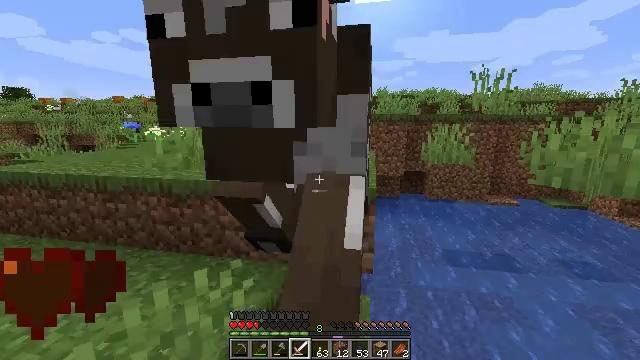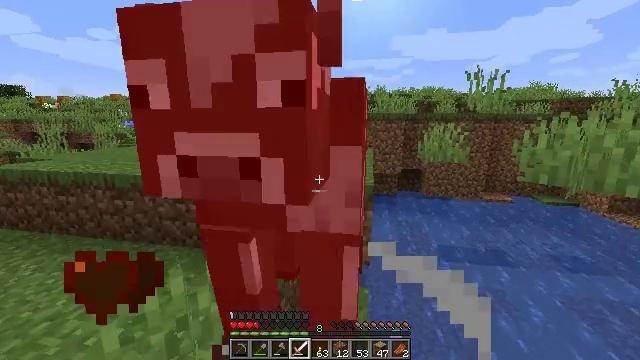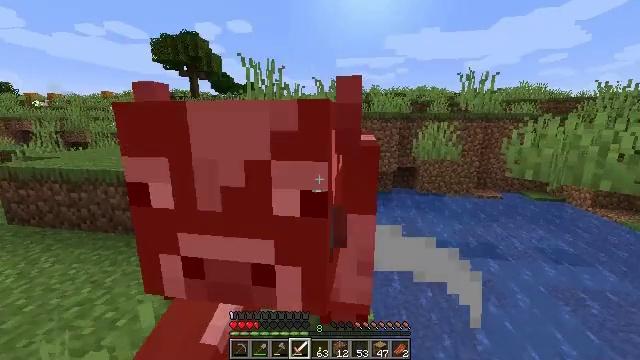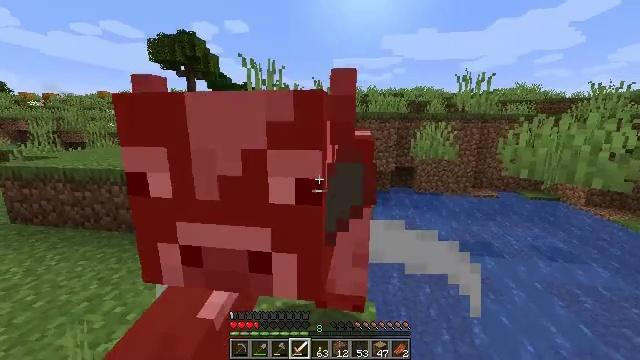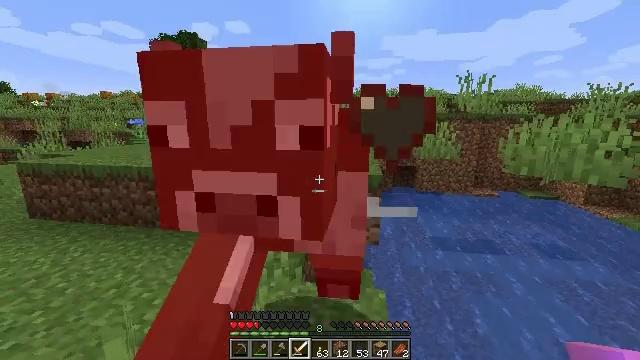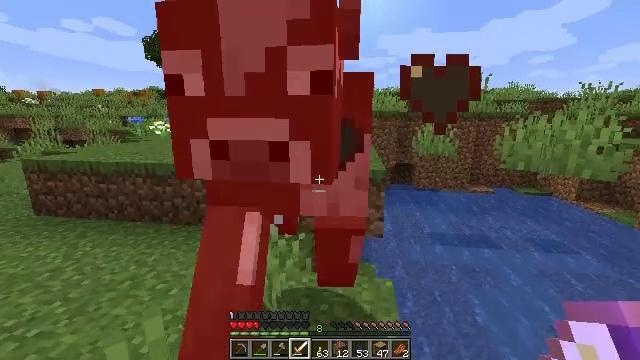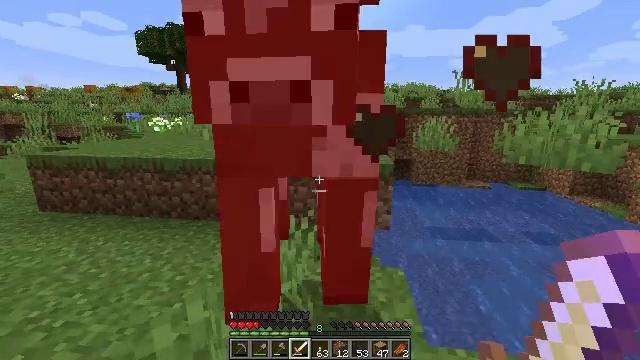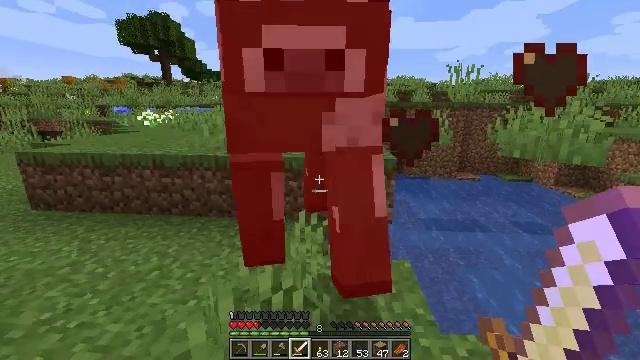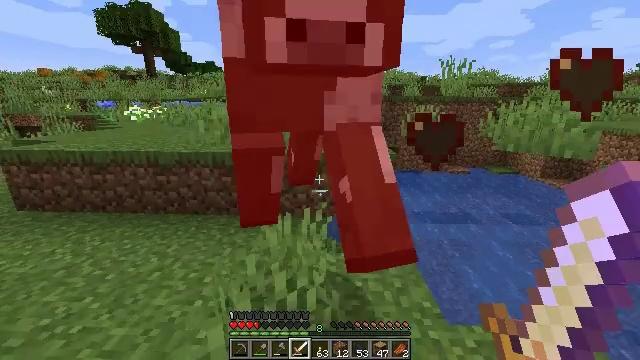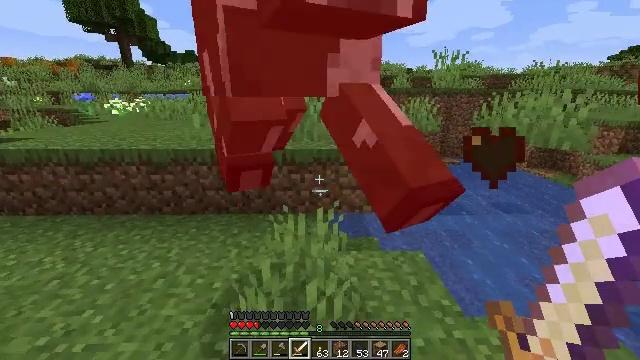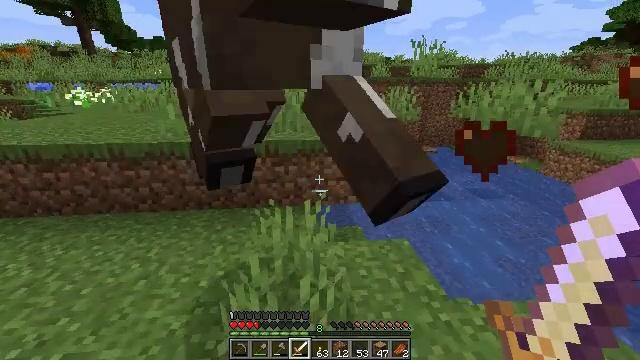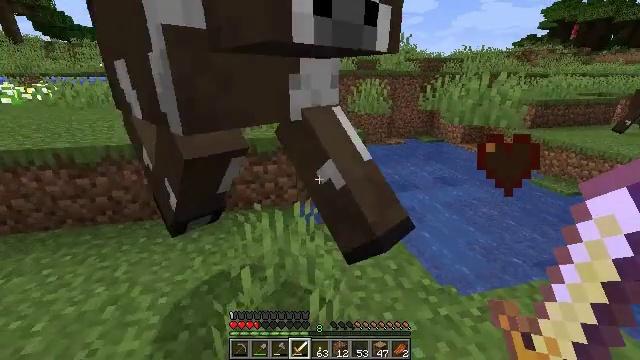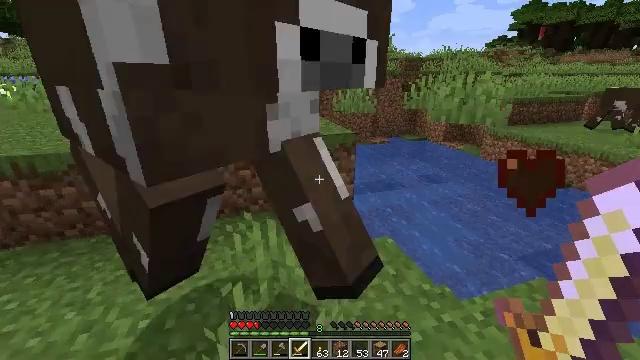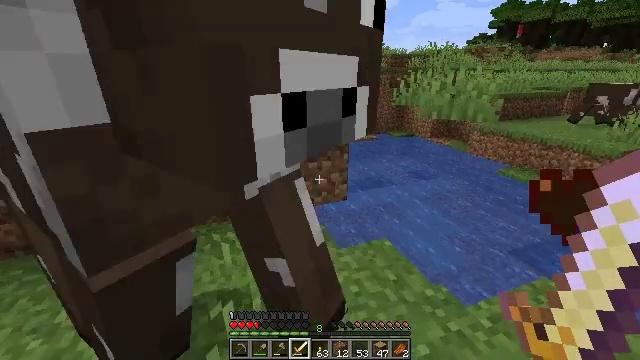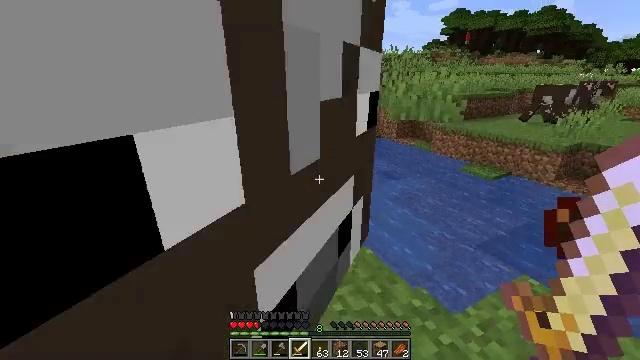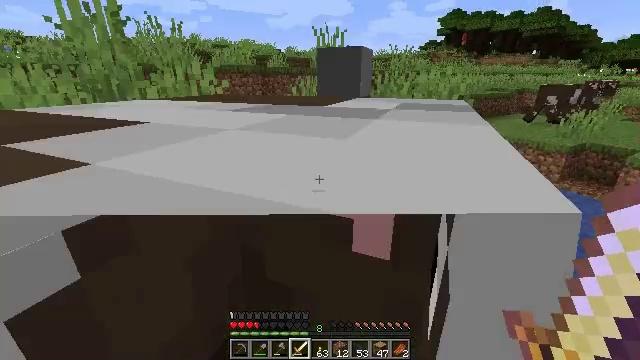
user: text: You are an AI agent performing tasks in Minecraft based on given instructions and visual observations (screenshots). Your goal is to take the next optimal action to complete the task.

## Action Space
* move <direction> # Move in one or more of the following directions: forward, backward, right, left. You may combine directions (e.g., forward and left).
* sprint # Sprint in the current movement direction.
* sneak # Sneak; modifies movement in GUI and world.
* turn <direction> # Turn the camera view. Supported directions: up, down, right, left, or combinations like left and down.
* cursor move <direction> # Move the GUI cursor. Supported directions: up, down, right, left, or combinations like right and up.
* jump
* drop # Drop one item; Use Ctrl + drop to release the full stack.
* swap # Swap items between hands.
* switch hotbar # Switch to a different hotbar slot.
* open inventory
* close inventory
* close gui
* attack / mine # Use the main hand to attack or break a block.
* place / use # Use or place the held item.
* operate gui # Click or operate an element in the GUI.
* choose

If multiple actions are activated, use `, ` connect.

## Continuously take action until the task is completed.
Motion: motion action
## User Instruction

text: Kill the cow.
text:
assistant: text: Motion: move back and move left
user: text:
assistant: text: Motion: move back and move left, turn right
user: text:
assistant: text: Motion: move back and move left
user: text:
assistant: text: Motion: move back and move left
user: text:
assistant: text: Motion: move left, turn right
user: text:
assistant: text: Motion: move left, turn right
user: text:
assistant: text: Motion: move left, turn right and down
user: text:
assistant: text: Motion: move forward and move left, turn right and down
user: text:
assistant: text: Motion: move forward and move left, turn right and down
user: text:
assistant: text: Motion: move forward and move left, turn right and down
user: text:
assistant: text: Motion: move forward, turn right and down
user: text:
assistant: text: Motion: move forward, turn right
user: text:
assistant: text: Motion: move forward, turn right
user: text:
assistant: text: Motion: move forward, turn right
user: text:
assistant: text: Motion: move left, attack / mine
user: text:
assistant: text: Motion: move left, turn left, attack / mine
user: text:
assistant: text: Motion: move back and move left, turn left, attack / mine
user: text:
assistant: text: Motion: move back and move left, turn left
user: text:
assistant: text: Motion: move back and move left, turn left
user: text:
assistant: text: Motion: move back and move left
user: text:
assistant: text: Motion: move back, turn right, attack / mine
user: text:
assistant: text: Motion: move back, turn right, attack / mine
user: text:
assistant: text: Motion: move back, turn right
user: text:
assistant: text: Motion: move back, turn right
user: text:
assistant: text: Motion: move back, turn right
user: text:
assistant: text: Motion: move back, turn right
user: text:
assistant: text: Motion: move back, turn right
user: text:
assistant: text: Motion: move back, turn right
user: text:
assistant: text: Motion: move back, turn right
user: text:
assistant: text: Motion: turn right